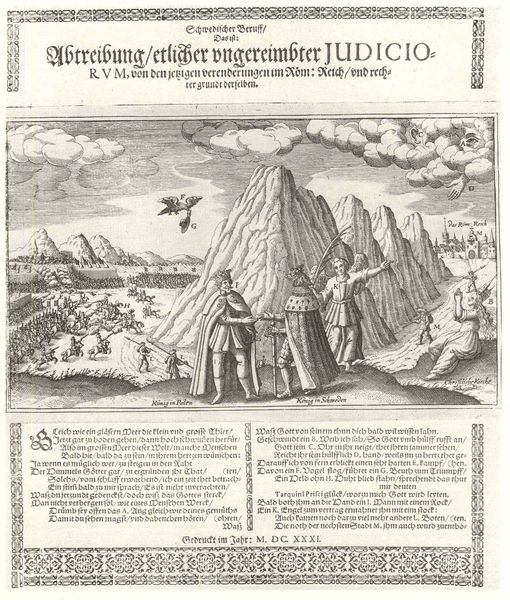
Titel: Schwedischer Beruff/Das ist: Abtreibung
Institution: (Seriendruck)
Schlagwörter: angriff, berg, feder, felsen, hand, himmel, mann, vogel, wolken, landschaft, menschen, stadt, frau, hut, männer, schwarz, szene, zeichnung, wolke, ornament, alt, hermelin, pelz, rahmen, taube, bild, gesten, feld, gewand, mantel, gewänder, blatt, england, krone, pferd, pferde, reiter, engel, deutschland, holzschnitt, schrift, berge, gebirge, gipfel, kette, grafik, spalten, rand, krieg, schlacht, conflict, crowd, crown, fight, king, könig, lanze, men, people, robes, soldaten, soldier, soldiers, white, women, black, old, robe, woman, verzierung, print, deutsch, palm, palmwedel, zeigen, buch, vulkan, schweben, druck, stich, titel, seite, illustration, text, uniformen, woodcut, zeitung, bericht, buchstaben, bürger, beschriftung, überschrift, mäntel, volk, herrscher, beten, armee, heer, römer, angel, cloud, clouds, fighting, heaven, horses, man, sky, hill, hills, landscape, mountain, mountains, nature, water, german, lanzen, umhänge, armor, knight, prince, könige, ereignis, speere, river, paper, emblem, kupferstich, black and white, coat, fur, army, bird, battle, eagle, martyr, writing, flugblatt, drache, wings, letters, zelte, dirt, ägypten, mann frau, city, newspaper, royal, kronen, umhand, ancient, mantle, latein, prayer, urteil, engraving, erläuterung, juden, eye, war, god, book, kniehosen, druckschrift, ram, script, bible, page, recht, staff, praying, royalty, latin, ausführung, guide, words, date, krieger, printed, queen, printing, mountian, ermine, g, b, m, d, lance, f, abtreibung, lönige, poem, dated, document, hll, kings, abreibung, judicio, abteribung, 350, song, rams, mdcxxxl, flier, palm frond, burd, hand of god, lwriting, eye of god, follow, judicial, erlicher, ungereimbter, ungereimhter, quide, mdcxxxi, hand lettering